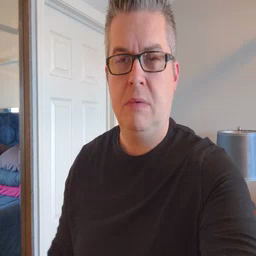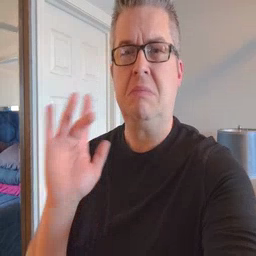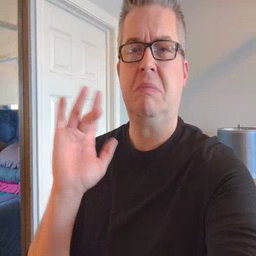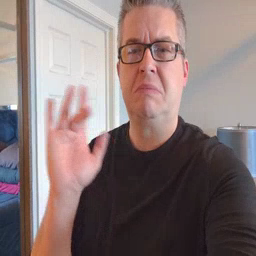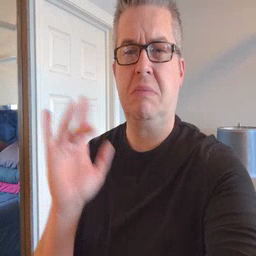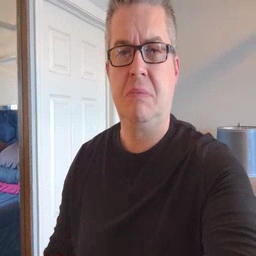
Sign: yucky